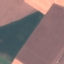
Land use / land cover class: AnnualCrop